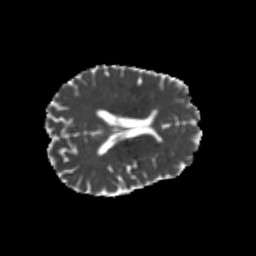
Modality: MD
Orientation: axial
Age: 26
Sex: male
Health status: healthy
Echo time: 0.074 s